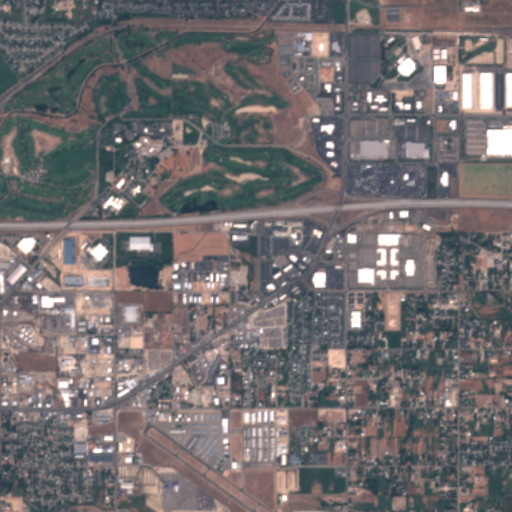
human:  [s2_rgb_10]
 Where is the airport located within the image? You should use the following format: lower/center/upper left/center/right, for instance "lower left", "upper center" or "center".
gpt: The airport is located in the lower left of the image.
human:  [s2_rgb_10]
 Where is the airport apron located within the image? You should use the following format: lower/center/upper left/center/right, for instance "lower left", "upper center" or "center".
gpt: The airport apron is located in the lower left of the image.
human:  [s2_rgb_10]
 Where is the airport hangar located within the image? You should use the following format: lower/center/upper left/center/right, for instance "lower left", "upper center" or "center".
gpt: The airport hangar is located in the lower left of the image.
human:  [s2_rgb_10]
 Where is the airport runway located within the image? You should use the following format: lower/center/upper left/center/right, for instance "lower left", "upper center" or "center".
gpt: The airport runway is located in the lower left of the image.
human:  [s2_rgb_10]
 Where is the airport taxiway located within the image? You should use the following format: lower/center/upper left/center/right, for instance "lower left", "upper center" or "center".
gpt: The airport taxiway is located in the lower left of the image.
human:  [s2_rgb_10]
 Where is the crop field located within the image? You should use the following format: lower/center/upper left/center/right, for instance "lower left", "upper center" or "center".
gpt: The crop field is located in the upper right of the image.
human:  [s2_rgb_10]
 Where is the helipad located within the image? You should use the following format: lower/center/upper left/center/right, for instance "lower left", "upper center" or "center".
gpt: The helipad is located in the center of the image.
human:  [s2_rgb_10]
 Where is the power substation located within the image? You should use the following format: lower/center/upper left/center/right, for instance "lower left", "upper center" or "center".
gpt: The power substation is located in the upper right of the image.
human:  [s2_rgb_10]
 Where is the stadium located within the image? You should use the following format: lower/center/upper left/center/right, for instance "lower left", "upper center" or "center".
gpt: The stadium is located in the upper right of the image.
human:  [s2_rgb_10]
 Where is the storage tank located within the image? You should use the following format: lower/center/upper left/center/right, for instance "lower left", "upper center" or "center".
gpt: The storage tank is located in the lower left of the image.
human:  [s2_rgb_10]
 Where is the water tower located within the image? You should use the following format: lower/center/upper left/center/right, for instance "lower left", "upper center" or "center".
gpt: The water tower is located in the center left of the image.
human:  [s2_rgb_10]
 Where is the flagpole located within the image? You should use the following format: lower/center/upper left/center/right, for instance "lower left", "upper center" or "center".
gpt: The flagpole is located in the lower center of the image.
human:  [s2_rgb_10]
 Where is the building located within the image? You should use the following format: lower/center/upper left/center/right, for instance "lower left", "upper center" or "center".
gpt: There is no building in the image.